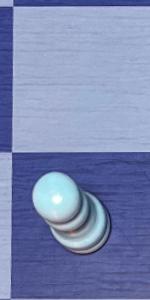
Label: Pawn_White